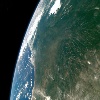
Label: land